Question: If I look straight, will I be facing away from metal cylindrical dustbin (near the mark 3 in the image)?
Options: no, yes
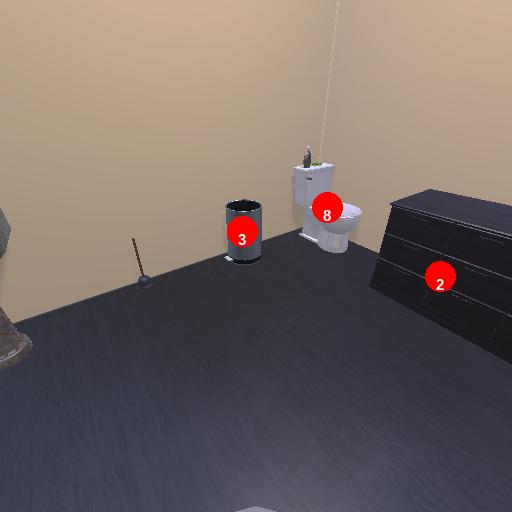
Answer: no